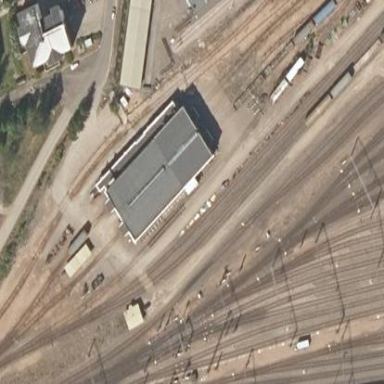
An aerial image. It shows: Industrial building.